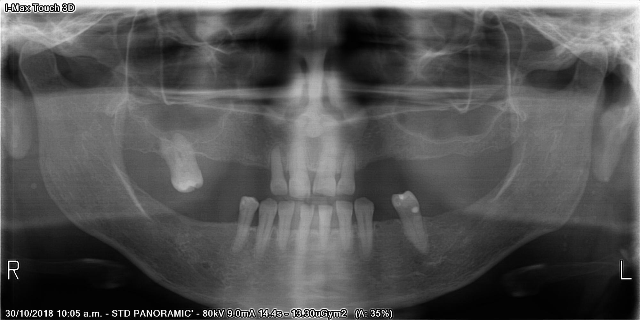
adult